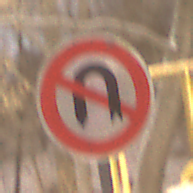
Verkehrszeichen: VerbotWenden
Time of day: Night
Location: Outdoor (Urban)
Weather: Overcast
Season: Winter
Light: Artificial